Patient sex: M
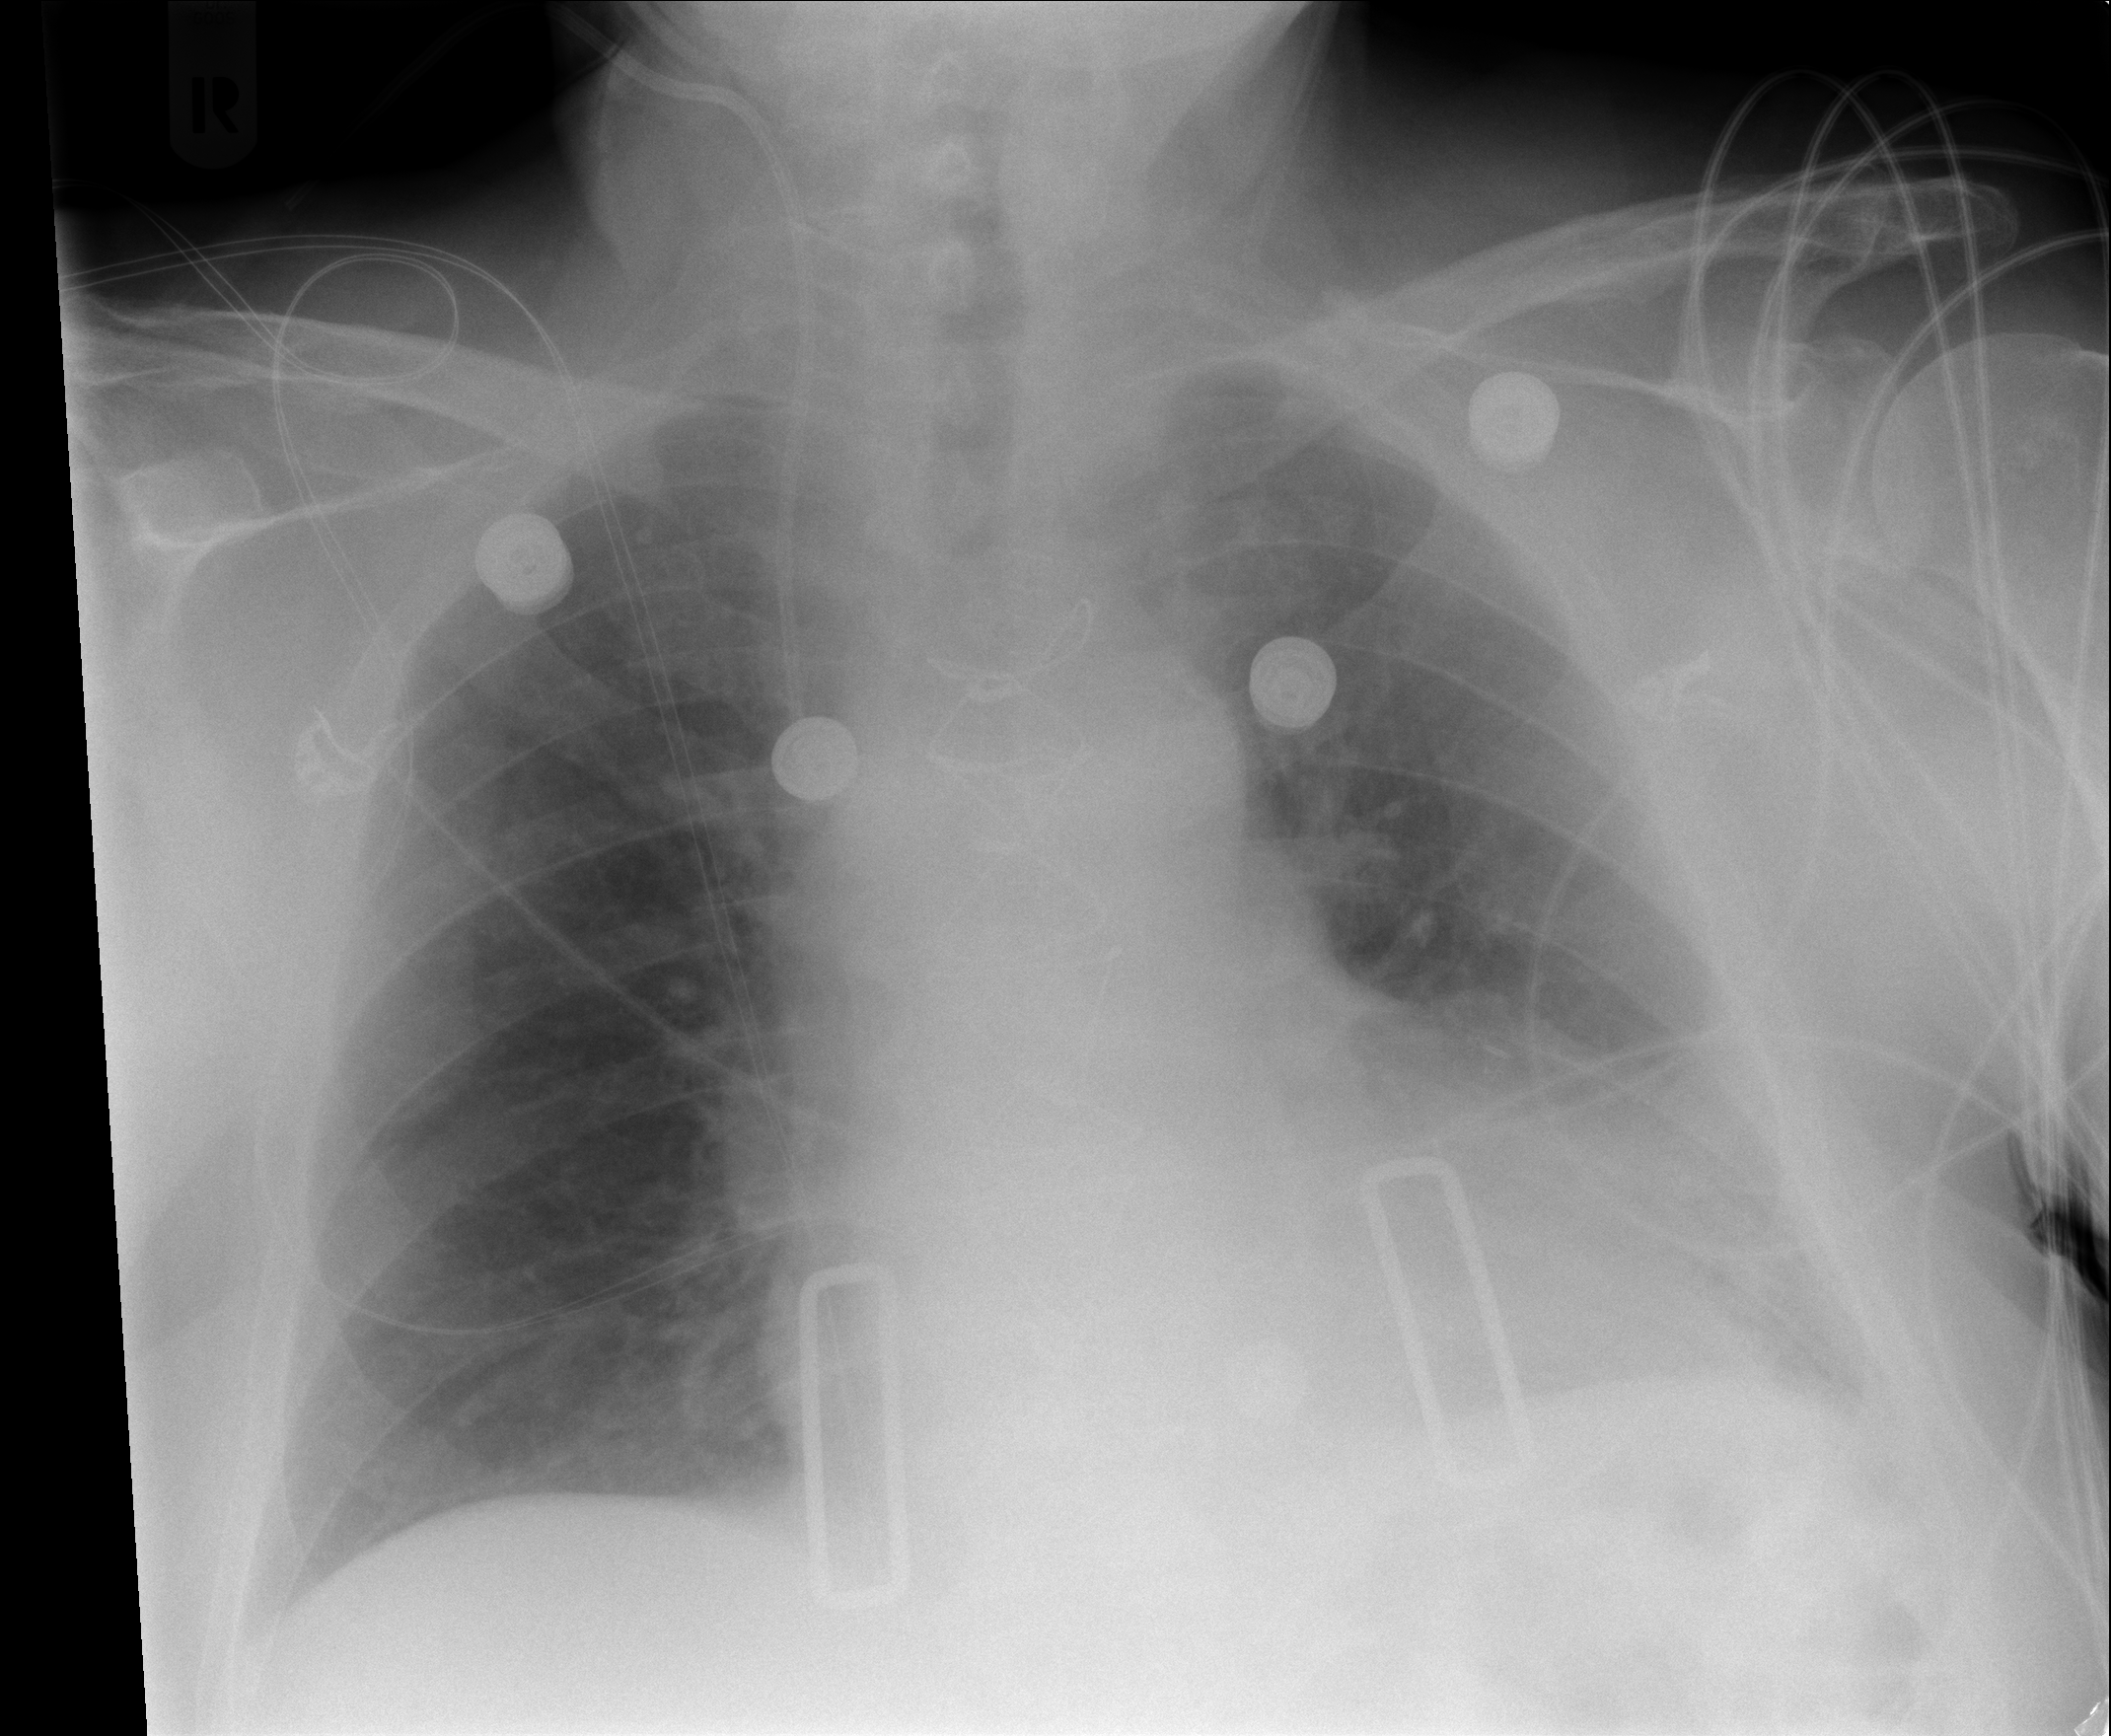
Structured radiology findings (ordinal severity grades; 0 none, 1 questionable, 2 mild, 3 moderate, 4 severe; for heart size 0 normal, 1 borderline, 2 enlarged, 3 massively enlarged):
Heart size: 0
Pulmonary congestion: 0
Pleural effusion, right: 0
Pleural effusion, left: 0
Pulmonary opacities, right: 0
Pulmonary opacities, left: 0
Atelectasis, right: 0
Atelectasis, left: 2